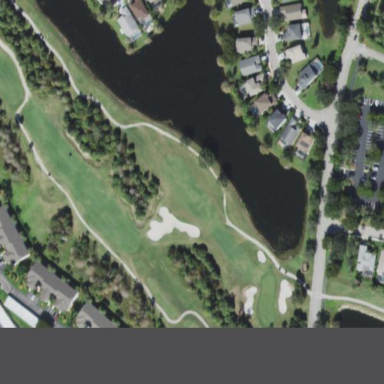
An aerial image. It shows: Scenic golf fairway.